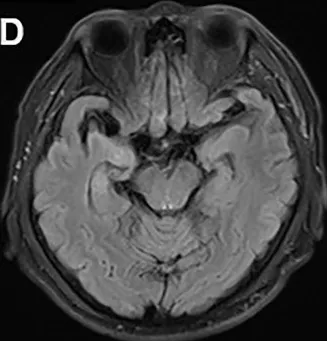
Cranial MRI in Case 1. FLAIR. Sequences. With.
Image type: radiology (mri)